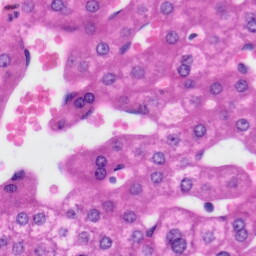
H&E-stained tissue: Liver